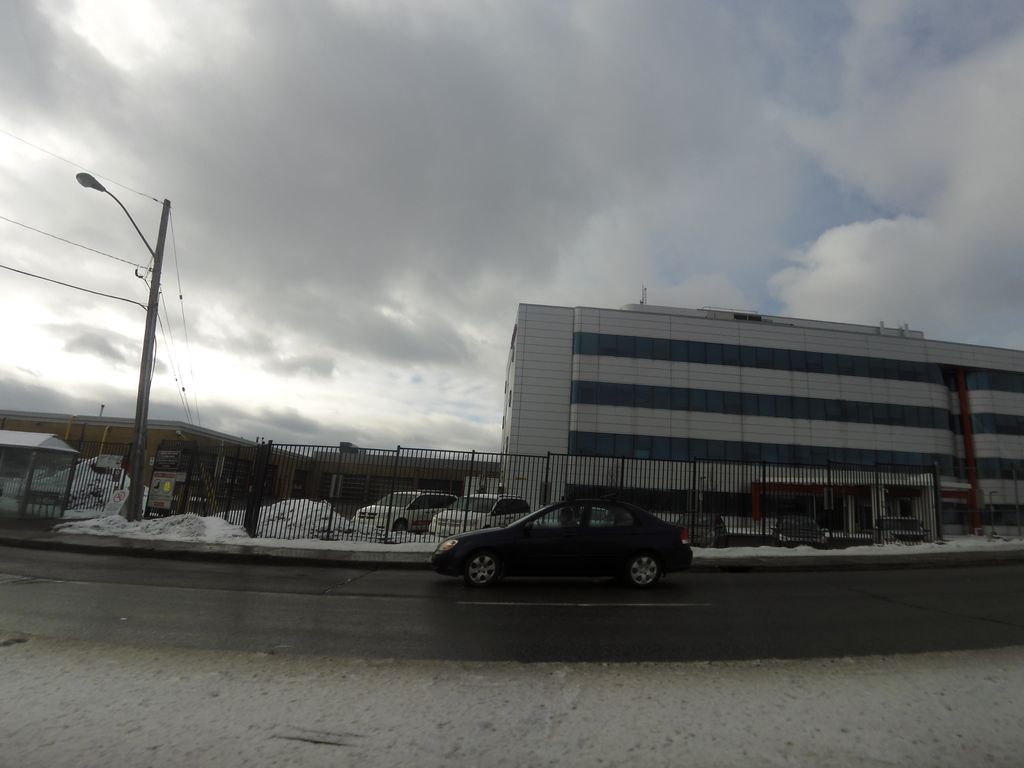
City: ottawa-gatineau